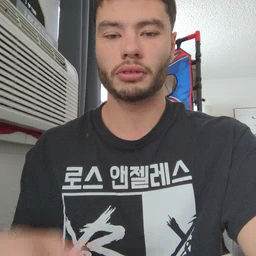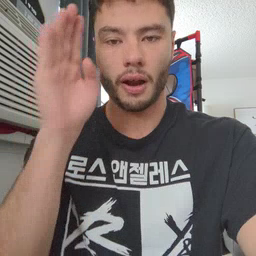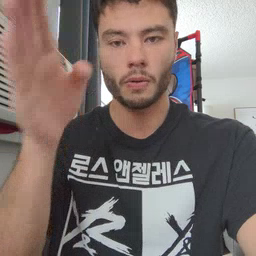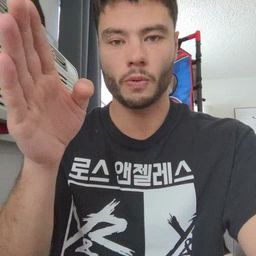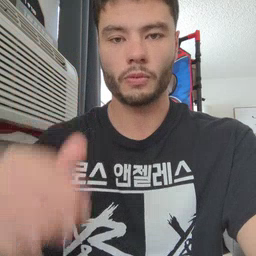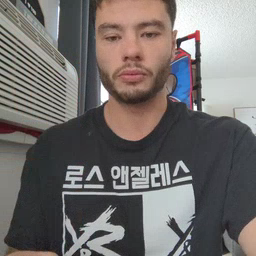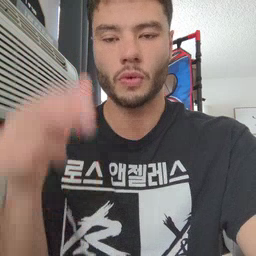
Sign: hello